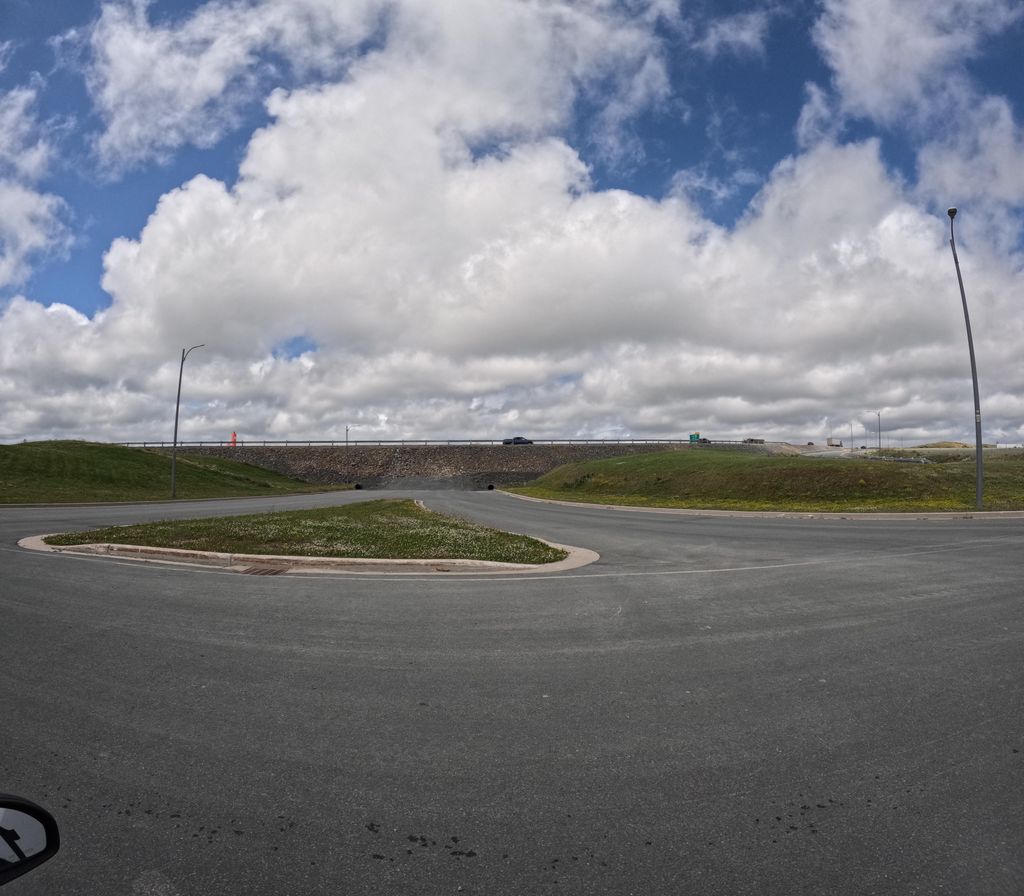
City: st_johns